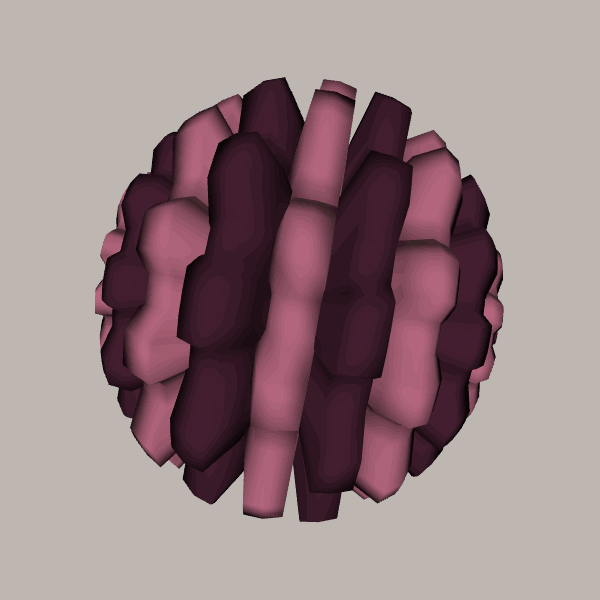
Background: light